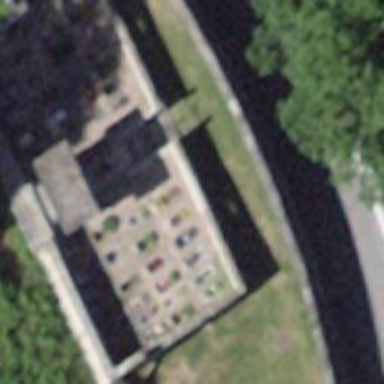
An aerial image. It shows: Cemetery.